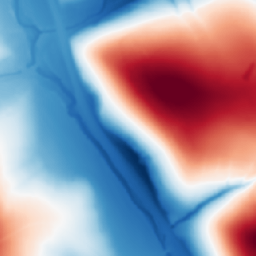
Category: multiscale
Decomposition family: dog
Decomposition parameters: sigma_low: 1
sigma_high: 100
Upsampling method: nearest
Upsampling parameters: scale: 4
Upsampling scale: 4